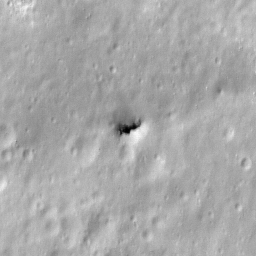
Pit: Stevinus 2
Host crater: Stevinus
Host type: impact_melt
Lunar coordinates: latitude -32.483, longitude 54.572